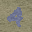
Label: 4